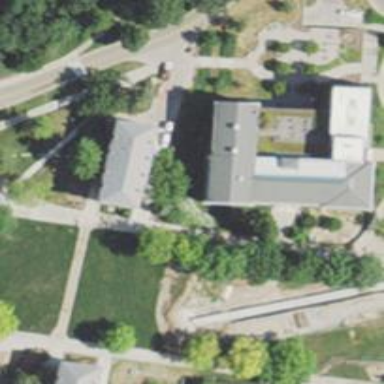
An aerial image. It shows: View of university building.